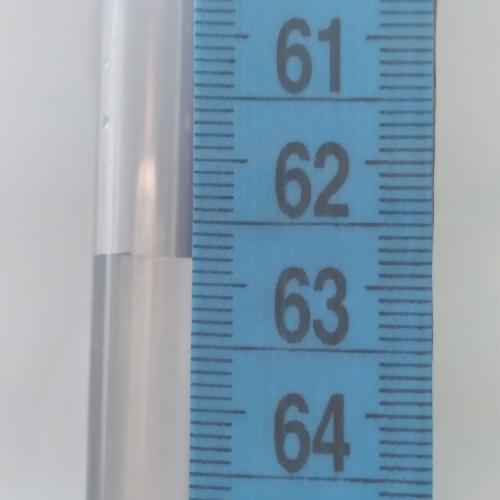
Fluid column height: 62.8 cm